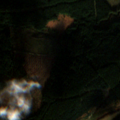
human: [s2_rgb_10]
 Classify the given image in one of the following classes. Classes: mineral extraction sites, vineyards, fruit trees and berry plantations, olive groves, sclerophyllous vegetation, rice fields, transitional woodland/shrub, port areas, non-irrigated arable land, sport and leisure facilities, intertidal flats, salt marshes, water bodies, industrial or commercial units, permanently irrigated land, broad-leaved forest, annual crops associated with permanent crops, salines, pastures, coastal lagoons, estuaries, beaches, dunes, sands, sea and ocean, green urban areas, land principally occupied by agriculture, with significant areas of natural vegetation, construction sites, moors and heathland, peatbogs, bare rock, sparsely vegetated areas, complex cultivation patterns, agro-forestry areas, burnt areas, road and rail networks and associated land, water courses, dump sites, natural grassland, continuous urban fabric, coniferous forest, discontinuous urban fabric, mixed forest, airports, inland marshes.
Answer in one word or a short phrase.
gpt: coniferous forest